Field crop: maize
Growth stage: 1
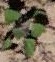
Species: chenopodium